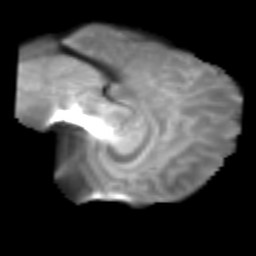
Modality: T2w
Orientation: sagittal
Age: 20
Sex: female
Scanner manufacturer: siemens
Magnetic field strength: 3 T
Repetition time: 2.3 s
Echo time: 0.085 s